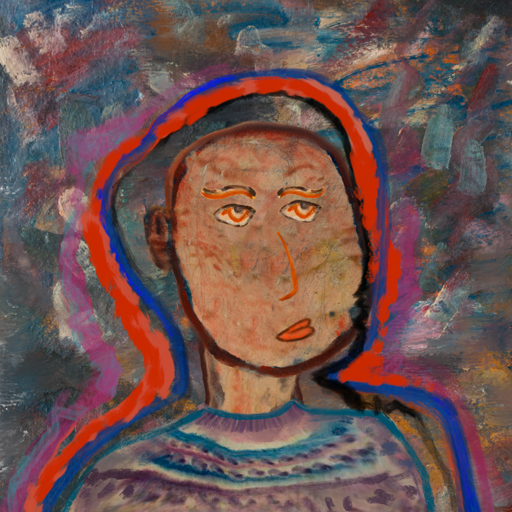
Background: Boggyland, Head And Neck Side: Orphan, Face Side: Experience, Bust: HillGirl, Hair Side: Experience, Head Accessory: Blank, Second Necklace: Blank, Necklace: Blank, Baby: Blank